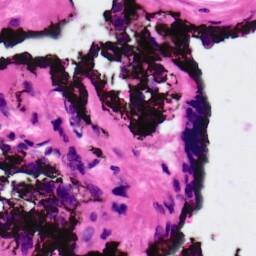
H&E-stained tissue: Ovarian